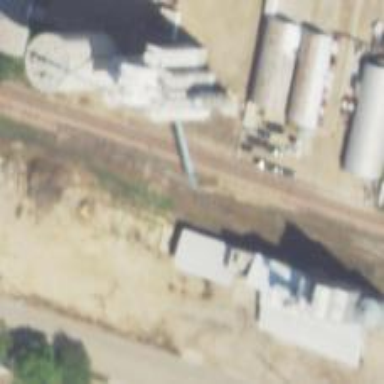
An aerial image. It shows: Railway siding with rails.